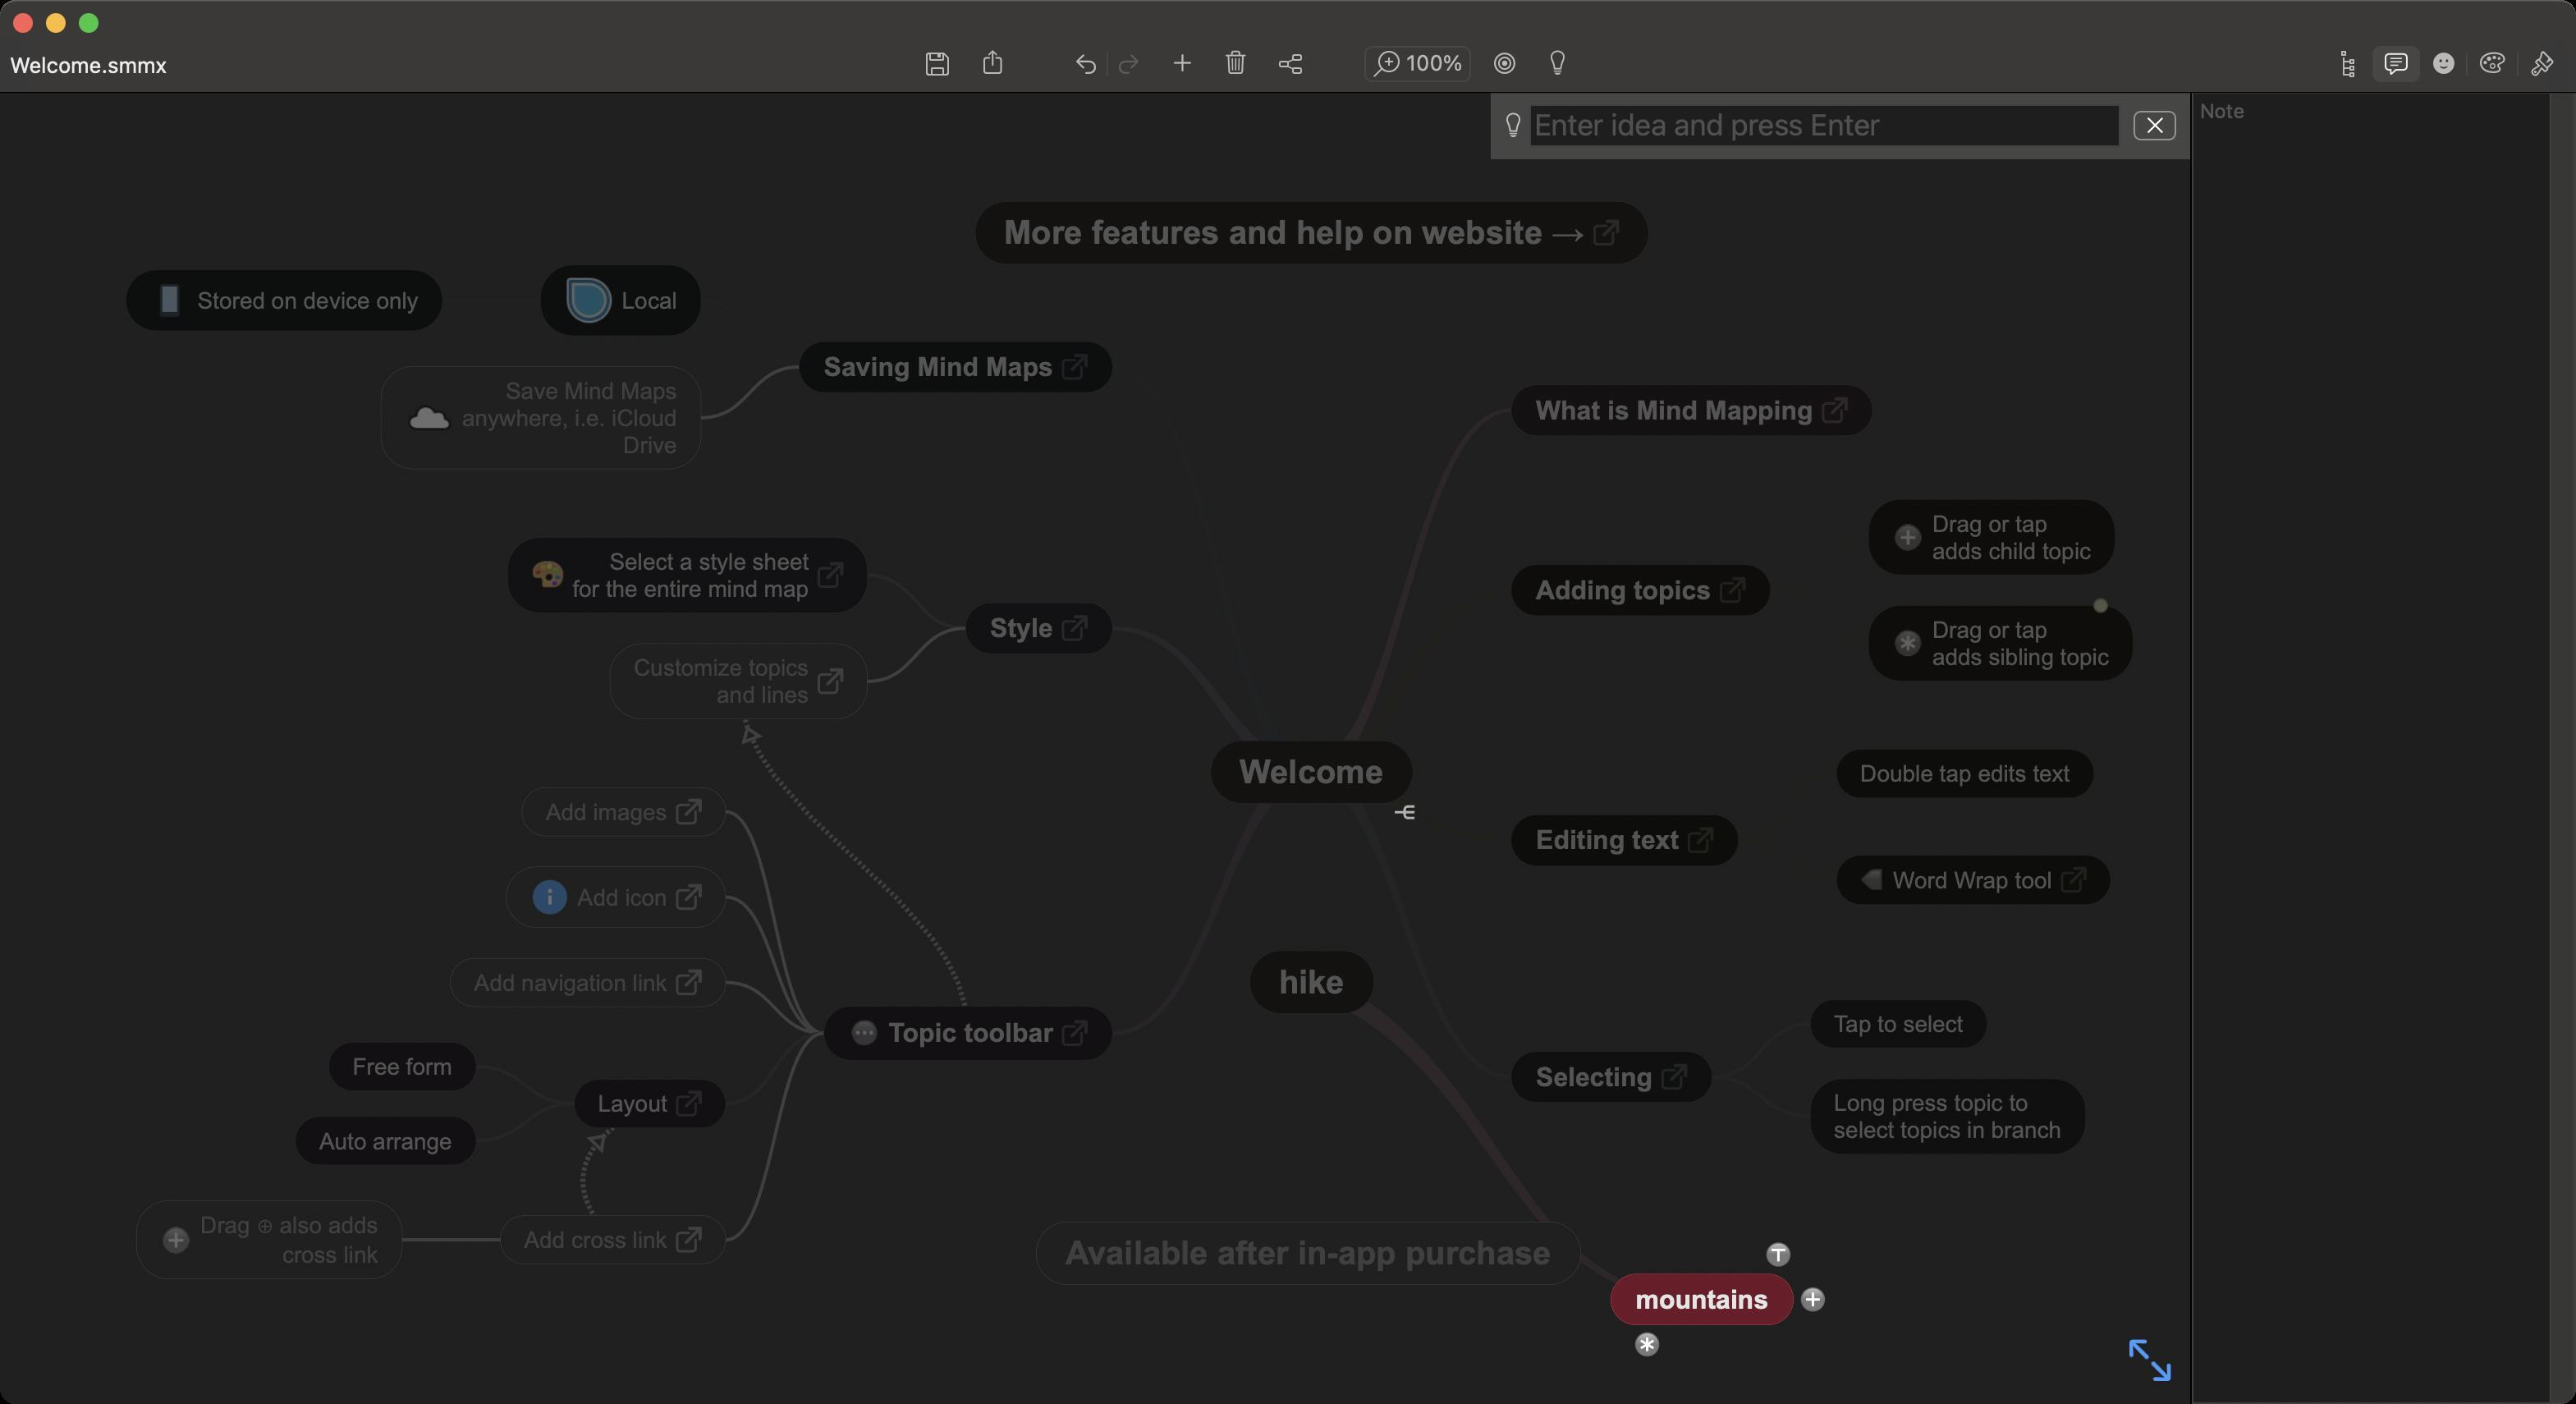
Accessibility tree:
{"name": "Welcome.smmx", "role": "AXWindow", "description": null, "role_description": "standard window", "value": null, "position": "64.00;118.00", "size": "1569;855", "children": [{"name": null, "role": "AXSplitGroup", "description": null, "role_description": "split group", "value": null, "position": "0.00;56.00", "size": "1569;799", "children": [{"name": "", "role": "AXButton", "description": "enter full screen", "role_description": "button", "value": null, "position": "1294.00;809.00", "size": "32;38", "children": []}, {"name": "", "role": "AXButton", "description": "stop progress", "role_description": "button", "value": null, "position": "1299.50;67.50", "size": "26;19", "children": []}, {"name": null, "role": "AXImage", "description": "", "role_description": "image", "value": null, "position": "916.00;67.50", "size": "12;17", "children": []}, {"name": null, "role": "AXTextField", "description": null, "role_description": "text field", "value": "", "position": "931.50;63.50", "size": "360;26", "children": []}, {"name": null, "role": "AXSplitter", "description": null, "role_description": "splitter", "value": 1334.0, "position": "1334.00;56.00", "size": "1;799", "children": []}, {"name": null, "role": "AXGroup", "description": null, "role_description": "group", "value": null, "position": "1335.00;56.00", "size": "234;799", "children": [{"name": null, "role": "AXScrollArea", "description": null, "role_description": "scroll area", "value": null, "position": "1335.00;56.00", "size": "234;799", "children": [{"name": null, "role": "AXTextArea", "description": null, "role_description": "text entry area", "value": "", "position": "1336.00;57.00", "size": "217;797", "children": []}, {"name": null, "role": "AXScrollBar", "description": null, "role_description": "scroll bar", "value": 1.0, "position": "1553.00;57.00", "size": "15;797", "children": []}]}]}]}, {"name": null, "role": "AXToolbar", "description": null, "role_description": "toolbar", "value": null, "position": "0.00;28.00", "size": "1569;28", "children": [{"name": null, "role": "AXGroup", "description": null, "role_description": "group", "value": null, "position": "2.00;28.00", "size": "104;28", "children": [{"name": null, "role": "AXStaticText", "description": "Title", "role_description": "text", "value": "Welcome.smmx", "position": "4.00;30.50", "size": "100;17", "children": []}]}, {"name": null, "role": "AXButton", "description": "Save", "role_description": "button", "value": null, "position": "554.00;28.00", "size": "34;28", "children": []}, {"name": null, "role": "AXButton", "description": "Share", "role_description": "button", "value": null, "position": "588.00;28.00", "size": "33;28", "children": []}, {"name": null, "role": "AXGroup", "description": null, "role_description": "group", "value": null, "position": "645.00;28.00", "size": "59;28", "children": [{"name": null, "role": "AXGroup", "description": "Undo", "role_description": "group", "value": null, "position": "648.00;27.00", "size": "53;25", "children": [{"name": null, "role": "AXButton", "description": "undo", "role_description": "button", "value": null, "position": "648.00;27.00", "size": "27;25", "children": []}, {"name": null, "role": "AXButton", "description": "redo", "role_description": "button", "value": null, "position": "675.00;27.00", "size": "26;25", "children": []}]}]}, {"name": null, "role": "AXButton", "description": "Add", "role_description": "button", "value": null, "position": "704.00;28.00", "size": "32;28", "children": []}, {"name": null, "role": "AXButton", "description": "Delete", "role_description": "button", "value": null, "position": "736.00;28.00", "size": "33;28", "children": []}, {"name": null, "role": "AXButton", "description": "Layout", "role_description": "button", "value": null, "position": "769.00;28.00", "size": "34;28", "children": []}, {"name": null, "role": "AXButton", "description": "Zoom", "role_description": "button", "value": null, "position": "827.00;28.00", "size": "73;28", "children": []}, {"name": null, "role": "AXButton", "description": "Focus", "role_description": "button", "value": null, "position": "900.00;28.00", "size": "33;28", "children": []}, {"name": null, "role": "AXButton", "description": "Brainstorm", "role_description": "button", "value": null, "position": "933.00;28.00", "size": "31;28", "children": []}, {"name": null, "role": "AXGroup", "description": null, "role_description": "group", "value": null, "position": "1412.00;28.00", "size": "155;28", "children": [{"name": null, "role": "AXRadioGroup", "description": "Inspector", "role_description": "radio group", "value": "{\n    \"name\": null,\n    \"role\": \"AXRadioButton\",\n    \"description\": \"comment lines\",\n    \"role_description\": \"radio button\",\n    \"value\": 1,\n    \"position\": \"1445.00;27.00\",\n    \"size\": \"30;25\",\n    \"children\": []\n}", "position": "1415.00;27.00", "size": "149;25", "children": [{"name": null, "role": "AXRadioButton", "description": null, "role_description": "radio button", "value": 0, "position": "1415.00;27.00", "size": "30;25", "children": []}, {"name": null, "role": "AXRadioButton", "description": "comment lines", "role_description": "radio button", "value": 1, "position": "1445.00;27.00", "size": "30;25", "children": []}, {"name": null, "role": "AXRadioButton", "description": null, "role_description": "radio button", "value": 0, "position": "1475.00;27.00", "size": "28;25", "children": []}, {"name": null, "role": "AXRadioButton", "description": null, "role_description": "radio button", "value": 0, "position": "1503.00;27.00", "size": "31;25", "children": []}, {"name": null, "role": "AXRadioButton", "description": "format", "role_description": "radio button", "value": 0, "position": "1534.00;27.00", "size": "30;25", "children": []}]}]}]}, {"name": null, "role": "AXButton", "description": null, "role_description": "close button", "value": null, "position": "7.00;6.00", "size": "14;16", "children": []}, {"name": null, "role": "AXButton", "description": null, "role_description": "full screen button", "value": null, "position": "47.00;6.00", "size": "14;16", "children": [{"name": null, "role": "AXGroup", "description": null, "role_description": "group", "value": null, "position": "47.00;6.00", "size": "14;16", "children": [{"name": null, "role": "AXGroup", "description": null, "role_description": "group", "value": null, "position": "47.00;6.00", "size": "14;16", "children": []}]}]}, {"name": null, "role": "AXButton", "description": null, "role_description": "minimize button", "value": null, "position": "27.00;6.00", "size": "14;16", "children": []}]}